Question: Just found one in '/index.php/directions' example:

But can't find any suggestions on how to use it... May be someone where i can fine manual on this spoiler (module) ?
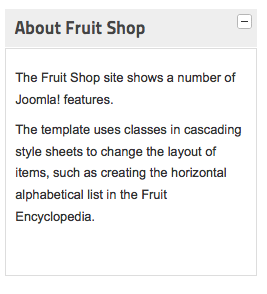
Answer: The module you show in your screenshot is just a standard Joomla! "Custom HTML" module in the sample data set. There is no manual for it.
The "hide/reveal" mechanism is from the "Beez5" template, specifically it's created by the module chrome file. You can find that file in '/templates/beez5/html/modules.php' and the Javascript for it in '/templates/beez5/javascript/hide.js'.
Modules can have their default <URL> for specific templates.